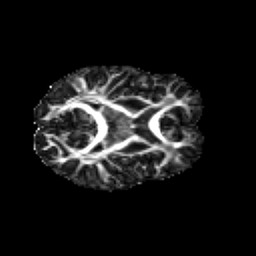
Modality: FA
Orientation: axial
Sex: female
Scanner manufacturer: siemens
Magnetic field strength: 3 T
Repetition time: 5 s
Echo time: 0.071 s